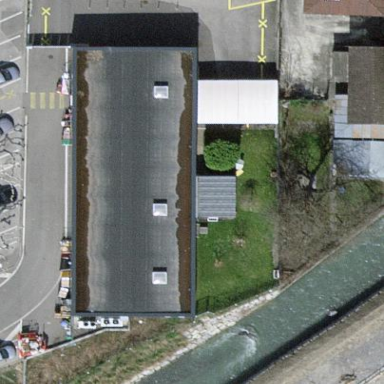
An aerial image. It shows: Supermarket located in building.